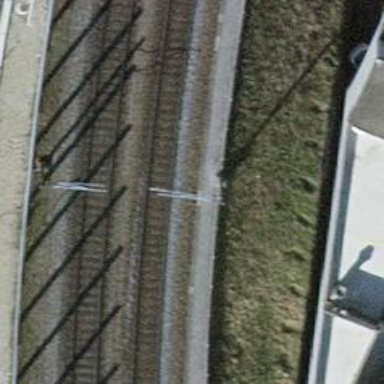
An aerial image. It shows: Single railway track with electrified contact line.